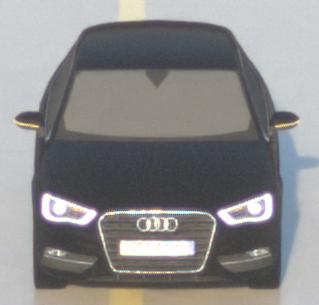
Make: Audi
Model: A3 1.2 TFSI
Detailed model: A3 (8V)
Model produced from: 2013/02
Model produced until: 2014/05
Doors: 3
Color: black
Road condition: wet road
Daytime: sunrise or sunset
Contrast: medium contrast